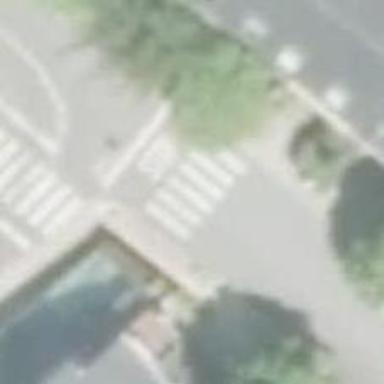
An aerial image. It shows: Marked crossing on the road.